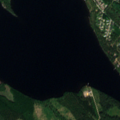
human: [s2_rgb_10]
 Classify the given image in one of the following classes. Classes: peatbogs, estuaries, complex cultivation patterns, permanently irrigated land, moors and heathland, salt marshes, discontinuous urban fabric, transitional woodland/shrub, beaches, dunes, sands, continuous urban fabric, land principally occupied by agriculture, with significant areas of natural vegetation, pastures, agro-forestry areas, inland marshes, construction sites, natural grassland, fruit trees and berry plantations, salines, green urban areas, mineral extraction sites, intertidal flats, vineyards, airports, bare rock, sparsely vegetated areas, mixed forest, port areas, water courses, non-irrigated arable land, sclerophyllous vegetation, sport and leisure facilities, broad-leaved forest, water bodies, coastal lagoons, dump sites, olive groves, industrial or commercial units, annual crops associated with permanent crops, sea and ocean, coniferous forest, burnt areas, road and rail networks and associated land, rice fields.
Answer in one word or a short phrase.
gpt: discontinuous urban fabric, coniferous forest, mixed forest, water bodies